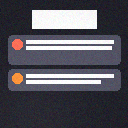
Screen state: on